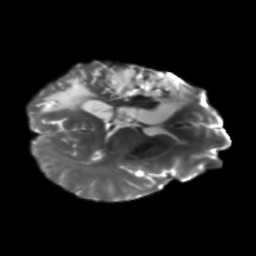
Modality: T2w
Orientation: axial
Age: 46
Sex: male
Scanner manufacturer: siemens
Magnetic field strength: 3 T
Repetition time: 5.25 s
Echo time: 0.08 s